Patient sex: F
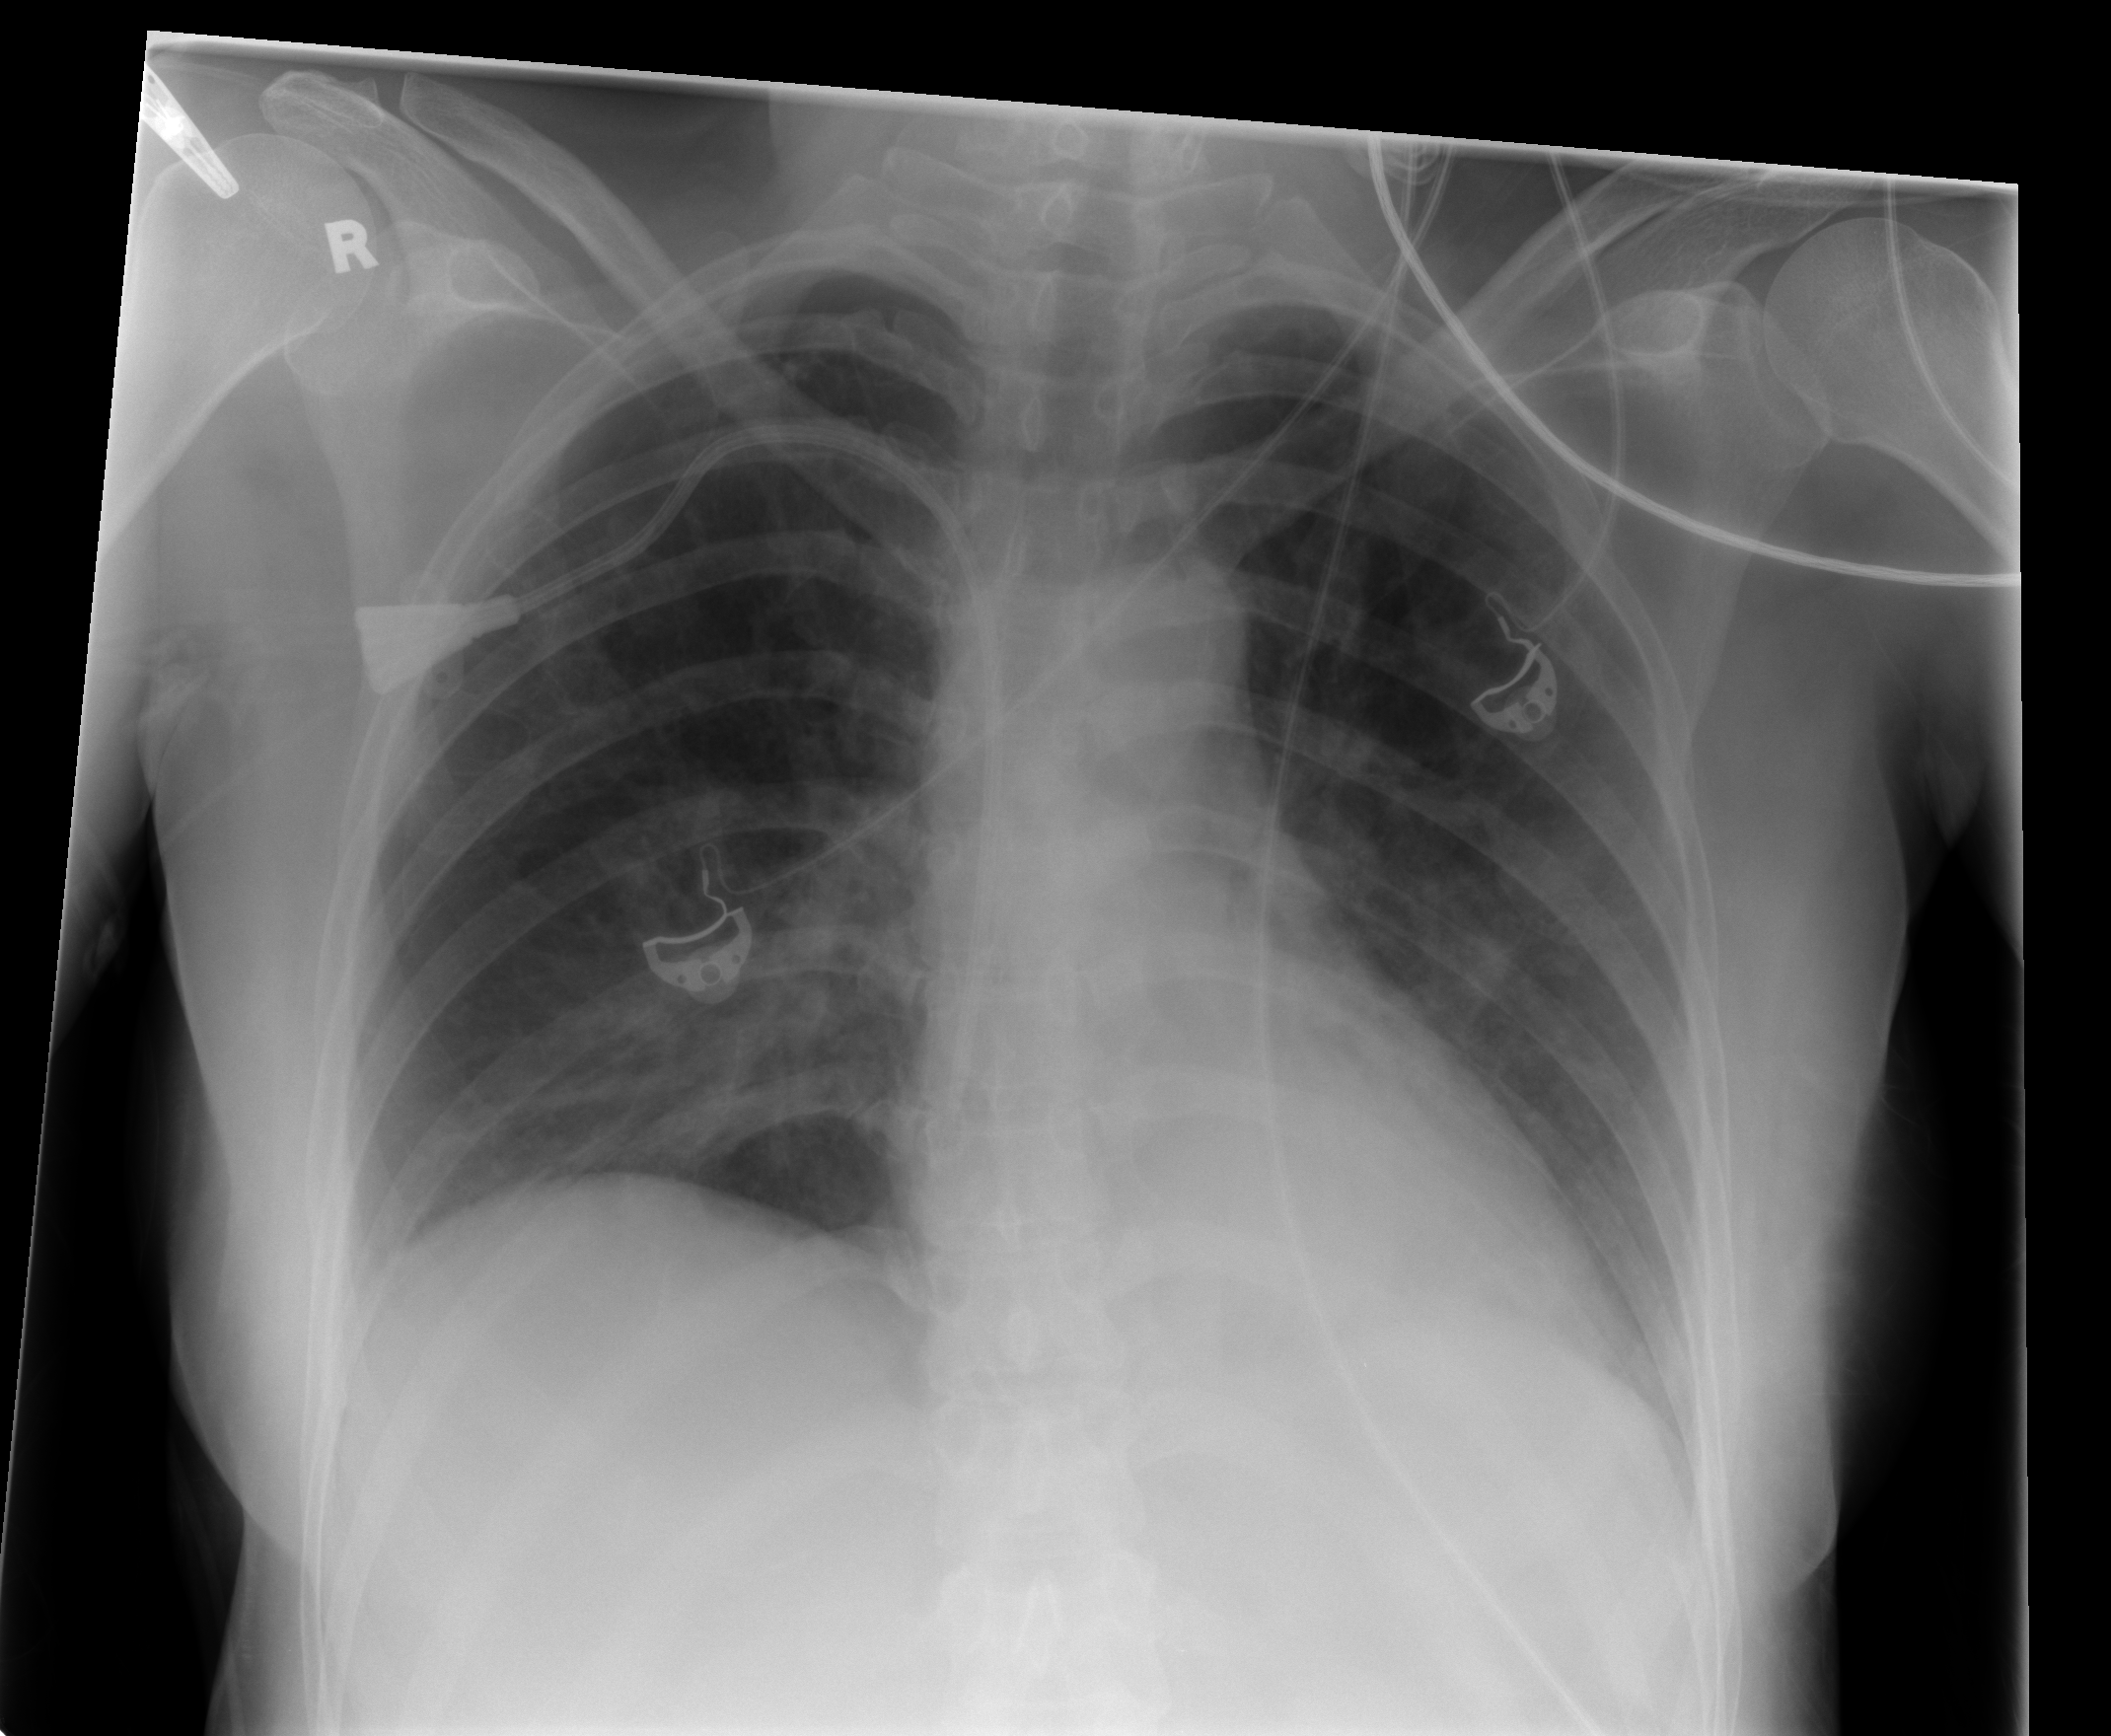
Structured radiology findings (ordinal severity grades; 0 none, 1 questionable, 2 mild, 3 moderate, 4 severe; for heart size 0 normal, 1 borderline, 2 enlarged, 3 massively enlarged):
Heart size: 0
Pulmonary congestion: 1
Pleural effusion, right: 0
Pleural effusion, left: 0
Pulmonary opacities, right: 2
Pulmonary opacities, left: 0
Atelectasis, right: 2
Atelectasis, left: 1